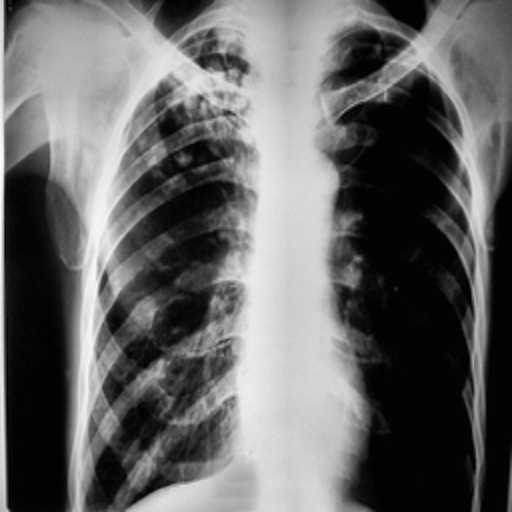
Finding: TUBERCULOSIS